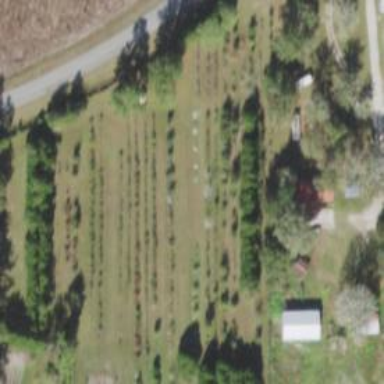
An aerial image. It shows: Plant nursery with trees.